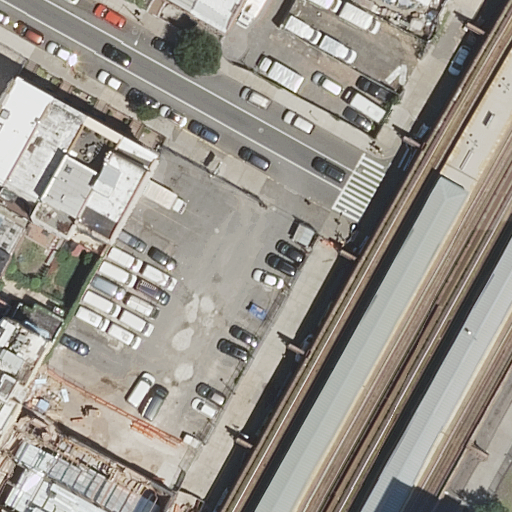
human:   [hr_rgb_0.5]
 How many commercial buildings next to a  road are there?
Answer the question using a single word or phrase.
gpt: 0

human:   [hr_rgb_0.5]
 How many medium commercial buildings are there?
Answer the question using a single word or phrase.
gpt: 0

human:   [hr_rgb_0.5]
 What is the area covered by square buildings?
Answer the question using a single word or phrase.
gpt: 0m2

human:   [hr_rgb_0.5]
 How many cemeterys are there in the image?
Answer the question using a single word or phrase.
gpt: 0

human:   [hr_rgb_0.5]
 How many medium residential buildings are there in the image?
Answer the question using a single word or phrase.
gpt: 8

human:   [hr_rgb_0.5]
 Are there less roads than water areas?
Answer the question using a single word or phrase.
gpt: no

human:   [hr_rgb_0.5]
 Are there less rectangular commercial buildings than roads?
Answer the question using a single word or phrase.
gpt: yes

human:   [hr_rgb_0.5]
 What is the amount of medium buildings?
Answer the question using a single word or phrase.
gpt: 8

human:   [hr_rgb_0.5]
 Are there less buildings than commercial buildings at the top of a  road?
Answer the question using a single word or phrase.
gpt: no

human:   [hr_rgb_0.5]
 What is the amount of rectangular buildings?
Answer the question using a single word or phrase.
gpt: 11

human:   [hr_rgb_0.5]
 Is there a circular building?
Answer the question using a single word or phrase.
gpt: no

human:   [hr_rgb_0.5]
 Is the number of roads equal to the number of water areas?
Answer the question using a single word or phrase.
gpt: no

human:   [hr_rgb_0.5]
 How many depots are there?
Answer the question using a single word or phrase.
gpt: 0

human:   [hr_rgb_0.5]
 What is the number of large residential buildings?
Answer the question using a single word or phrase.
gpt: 0

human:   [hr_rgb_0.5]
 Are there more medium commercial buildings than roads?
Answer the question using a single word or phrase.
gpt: no

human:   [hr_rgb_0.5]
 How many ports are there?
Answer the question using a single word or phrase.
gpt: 0

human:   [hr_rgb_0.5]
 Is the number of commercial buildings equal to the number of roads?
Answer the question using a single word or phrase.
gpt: no

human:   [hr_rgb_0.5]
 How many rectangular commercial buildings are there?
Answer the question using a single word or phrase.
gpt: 0

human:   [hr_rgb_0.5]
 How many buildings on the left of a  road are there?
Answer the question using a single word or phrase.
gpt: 11

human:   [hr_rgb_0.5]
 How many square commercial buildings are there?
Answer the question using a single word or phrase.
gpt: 0

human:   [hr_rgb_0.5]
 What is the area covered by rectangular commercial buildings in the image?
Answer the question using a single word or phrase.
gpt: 0m2

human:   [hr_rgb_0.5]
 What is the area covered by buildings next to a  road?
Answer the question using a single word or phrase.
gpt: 1468m2

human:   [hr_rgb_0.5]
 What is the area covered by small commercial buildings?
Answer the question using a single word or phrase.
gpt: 0m2

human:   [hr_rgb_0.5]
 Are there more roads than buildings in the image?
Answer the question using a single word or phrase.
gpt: no

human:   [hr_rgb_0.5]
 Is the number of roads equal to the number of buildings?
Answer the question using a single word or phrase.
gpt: no

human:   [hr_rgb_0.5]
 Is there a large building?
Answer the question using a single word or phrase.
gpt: no

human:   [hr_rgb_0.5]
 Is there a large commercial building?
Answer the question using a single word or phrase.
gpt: no

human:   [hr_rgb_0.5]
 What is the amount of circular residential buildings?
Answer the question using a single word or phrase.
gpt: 0

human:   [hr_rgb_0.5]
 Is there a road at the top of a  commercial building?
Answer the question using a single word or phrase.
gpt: no

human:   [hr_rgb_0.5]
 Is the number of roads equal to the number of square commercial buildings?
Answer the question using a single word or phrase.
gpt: no

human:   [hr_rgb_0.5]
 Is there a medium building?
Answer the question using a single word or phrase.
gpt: yes

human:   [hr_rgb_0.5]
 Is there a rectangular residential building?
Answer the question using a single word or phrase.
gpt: yes

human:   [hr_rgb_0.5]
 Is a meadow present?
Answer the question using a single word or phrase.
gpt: no

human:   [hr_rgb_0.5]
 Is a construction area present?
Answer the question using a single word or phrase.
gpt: no

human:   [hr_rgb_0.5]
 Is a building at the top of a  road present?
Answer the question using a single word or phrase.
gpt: yes

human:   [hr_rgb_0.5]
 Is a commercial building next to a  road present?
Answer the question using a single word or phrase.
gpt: no